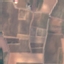
Land use / land cover: PermanentCrop